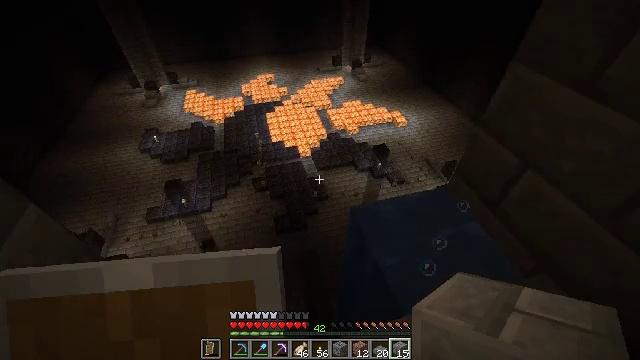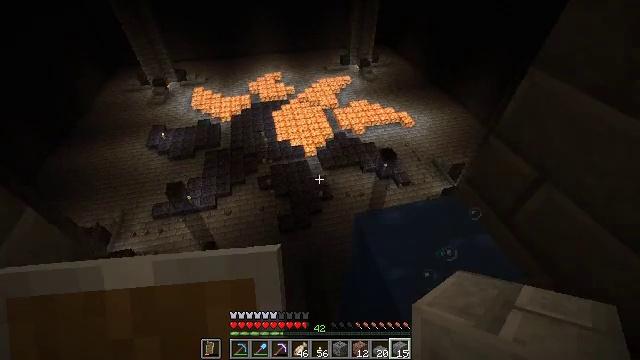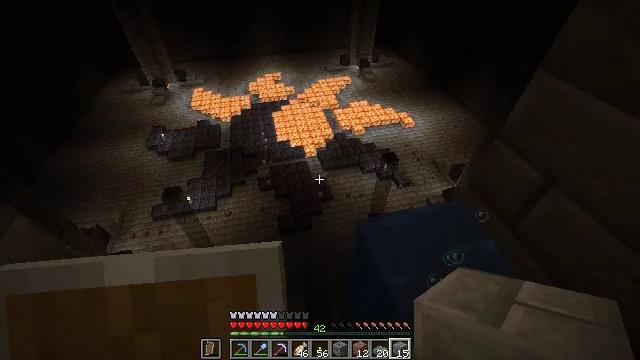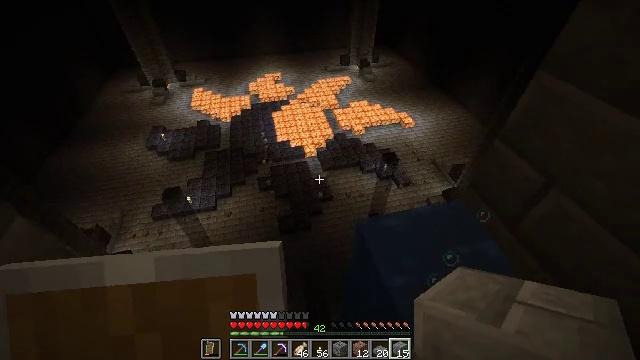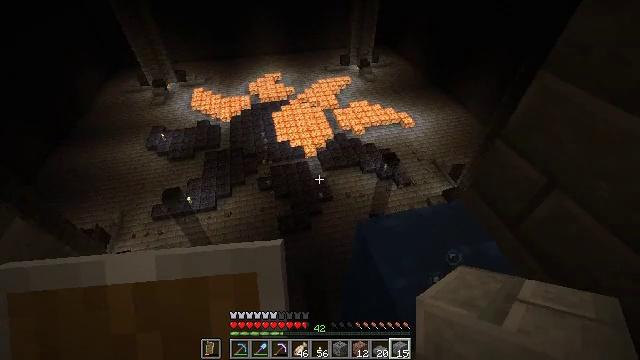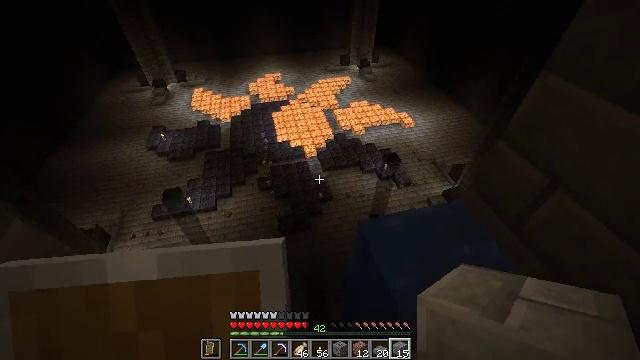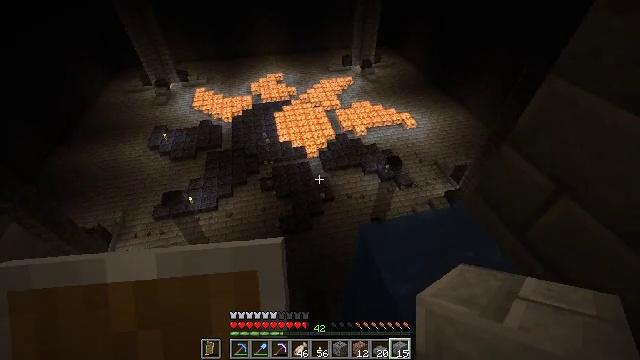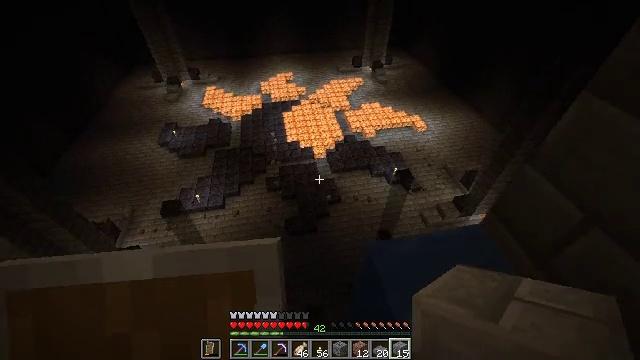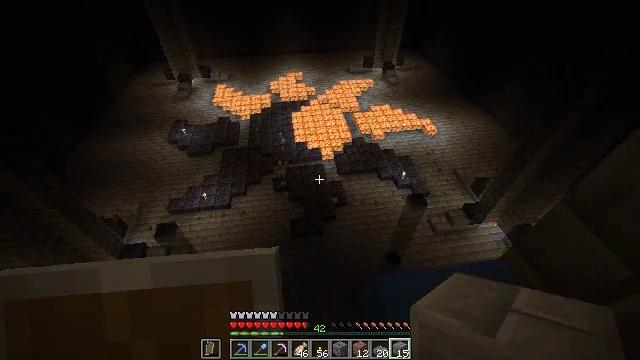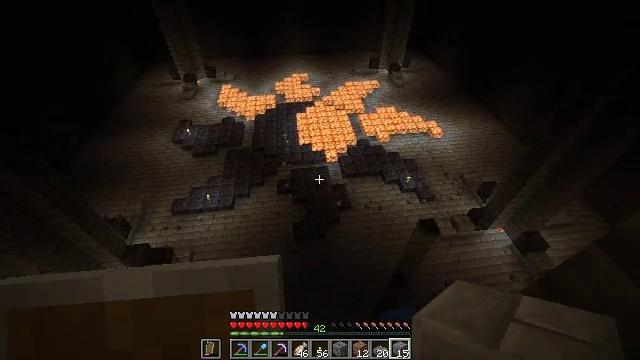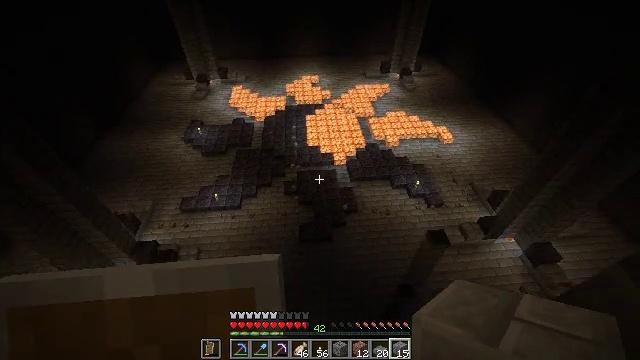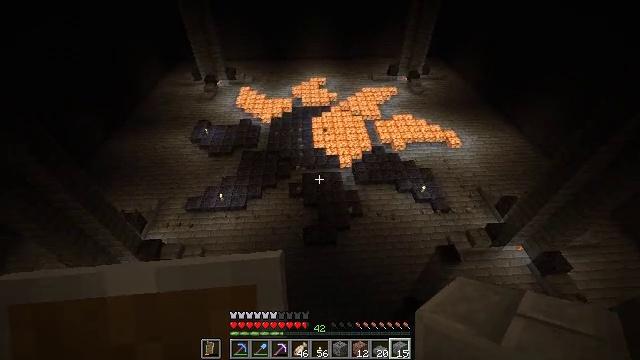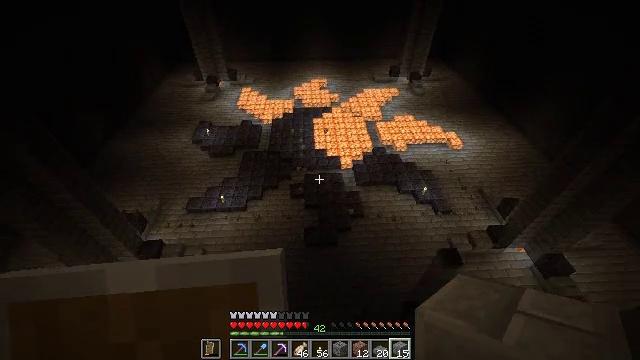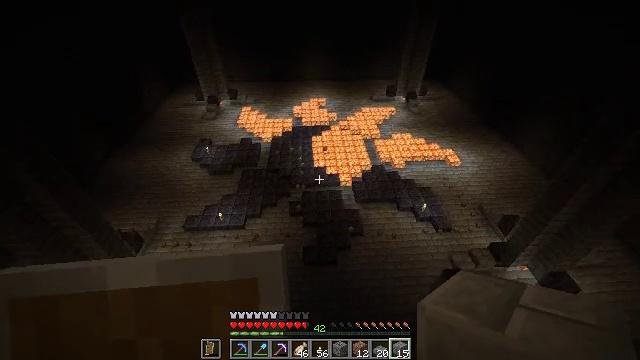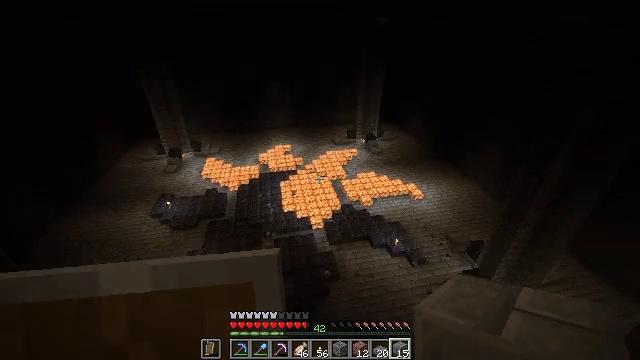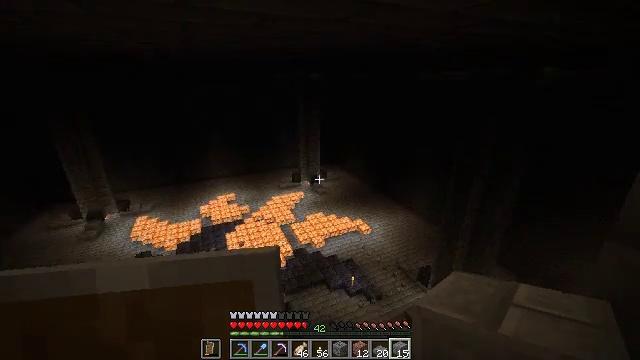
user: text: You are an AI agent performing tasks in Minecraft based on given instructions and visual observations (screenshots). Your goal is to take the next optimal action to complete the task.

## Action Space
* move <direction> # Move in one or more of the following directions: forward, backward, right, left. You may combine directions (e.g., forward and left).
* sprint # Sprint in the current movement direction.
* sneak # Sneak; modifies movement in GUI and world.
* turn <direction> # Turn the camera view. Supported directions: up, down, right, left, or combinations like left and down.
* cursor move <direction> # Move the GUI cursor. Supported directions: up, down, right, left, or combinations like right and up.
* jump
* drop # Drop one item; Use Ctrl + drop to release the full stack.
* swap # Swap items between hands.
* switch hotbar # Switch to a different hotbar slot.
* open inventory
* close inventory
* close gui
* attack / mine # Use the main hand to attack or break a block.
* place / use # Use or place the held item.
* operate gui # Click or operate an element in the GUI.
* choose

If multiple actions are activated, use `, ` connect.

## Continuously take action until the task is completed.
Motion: motion action
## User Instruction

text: Use the crafting table to craft stone bricks from stone.
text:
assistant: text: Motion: turn left
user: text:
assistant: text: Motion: no_op
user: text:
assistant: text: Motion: no_op
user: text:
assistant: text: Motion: no_op
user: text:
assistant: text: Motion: no_op
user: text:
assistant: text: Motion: move forward
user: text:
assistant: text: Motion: move forward, turn left
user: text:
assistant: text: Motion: move forward, turn left
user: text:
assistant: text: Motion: move forward, turn left
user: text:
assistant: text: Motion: turn left
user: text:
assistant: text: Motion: turn left
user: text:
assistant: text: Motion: no_op
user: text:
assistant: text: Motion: turn up
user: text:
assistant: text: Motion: turn right and up
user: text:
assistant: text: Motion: turn right and up
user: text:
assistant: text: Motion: turn right and up
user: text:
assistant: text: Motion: turn right and up
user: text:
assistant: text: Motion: turn right
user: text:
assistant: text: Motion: no_op
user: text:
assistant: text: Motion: no_op
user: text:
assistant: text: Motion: no_op
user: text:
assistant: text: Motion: no_op
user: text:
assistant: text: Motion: no_op
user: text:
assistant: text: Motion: no_op
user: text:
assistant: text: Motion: no_op
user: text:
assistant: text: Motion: turn left
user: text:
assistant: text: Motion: turn left and up
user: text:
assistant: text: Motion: turn left
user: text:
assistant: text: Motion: turn left
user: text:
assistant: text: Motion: turn left